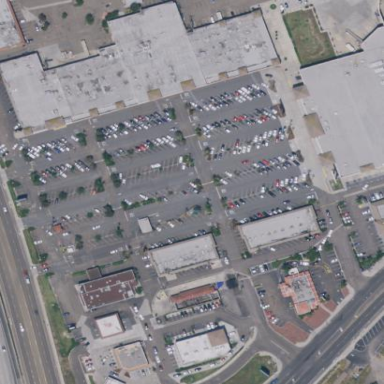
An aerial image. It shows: Retail area.